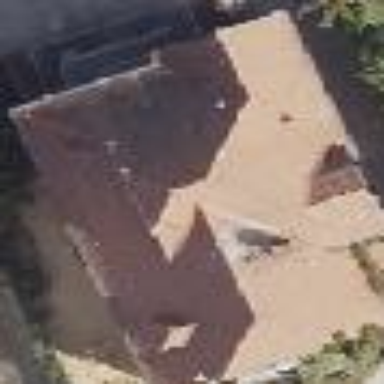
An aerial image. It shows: Kindergarten with half-hipped roof.